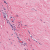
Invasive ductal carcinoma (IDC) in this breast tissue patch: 0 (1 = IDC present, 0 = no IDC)